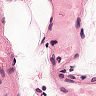
Metastatic tissue present: no